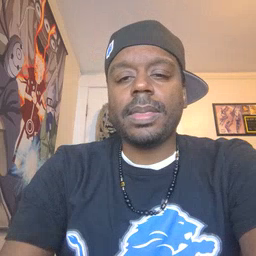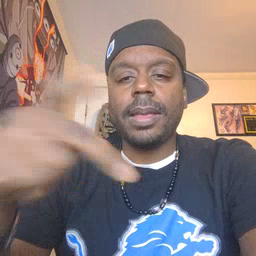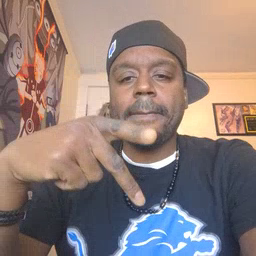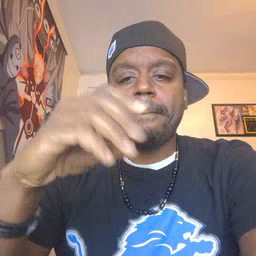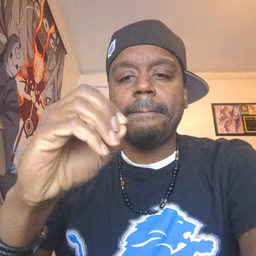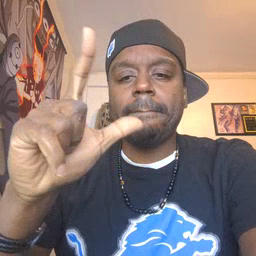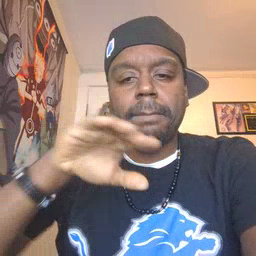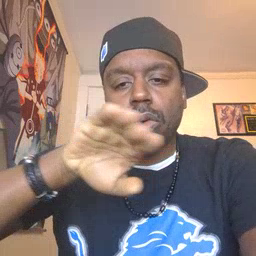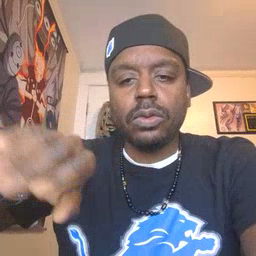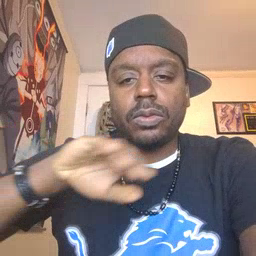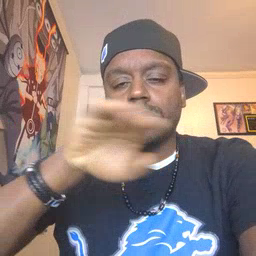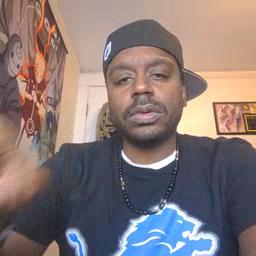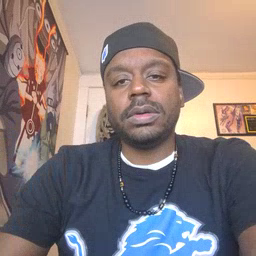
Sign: pool